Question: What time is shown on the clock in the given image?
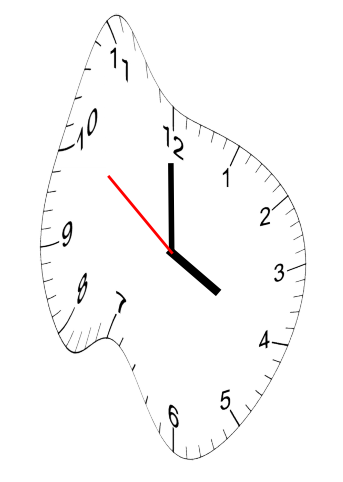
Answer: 03:59:51